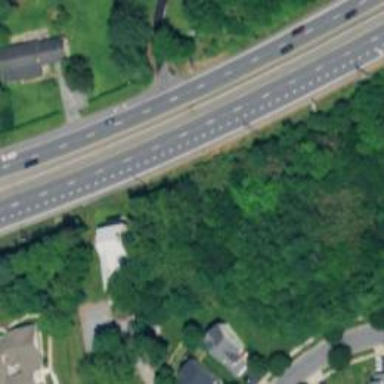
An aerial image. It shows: Primary highway that functions as expressway.